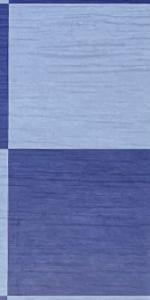
Label: Empty